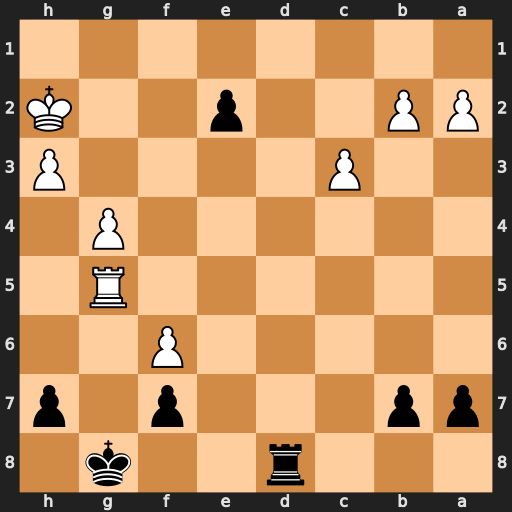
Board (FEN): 3r2k1/pp3p1p/5P2/6R1/6P1/2P4P/PP2p2K/8
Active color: b
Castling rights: -
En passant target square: -
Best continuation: Kf8 Re5 Re8 Rxe2 Rxe2+